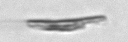
Label: fiber